Question:
> Full error/warning log: <URL>
I had problem as well when I tried to install MongoDB, I have made SO question of it but, that was only warnings, so I could ignore it. But this time it's not only warnings, but also red error.
What do I have to do? Is my Nodejs messed up because I've installed Visual Studio Tools for NodeJS in the past? Or is this normal behavior? What can I do about this, I prefer not to see errors/warnings when I install something on NPM.
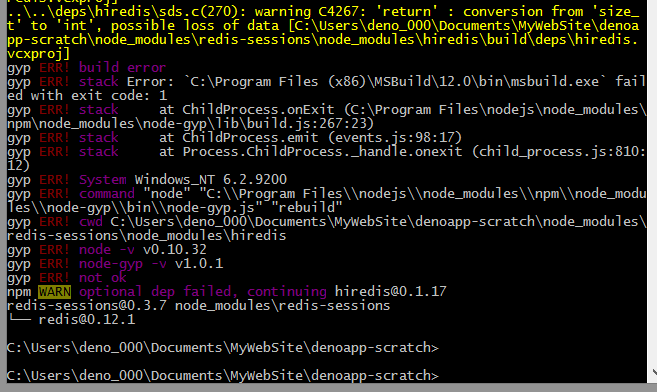
Answer: The problem is that <URL>, so you may be out of luck.
However 'hiredis' is not required by the 'redis' module, it's an optional dependency that just makes parsing the redis protocol faster than the pure JavaScript parser that is bundled with 'redis'. You may see a similar thing with other modules that have optional dependencies like this. Typically if you see the module tree outline at the end of the console output, that means the module installation was successful.